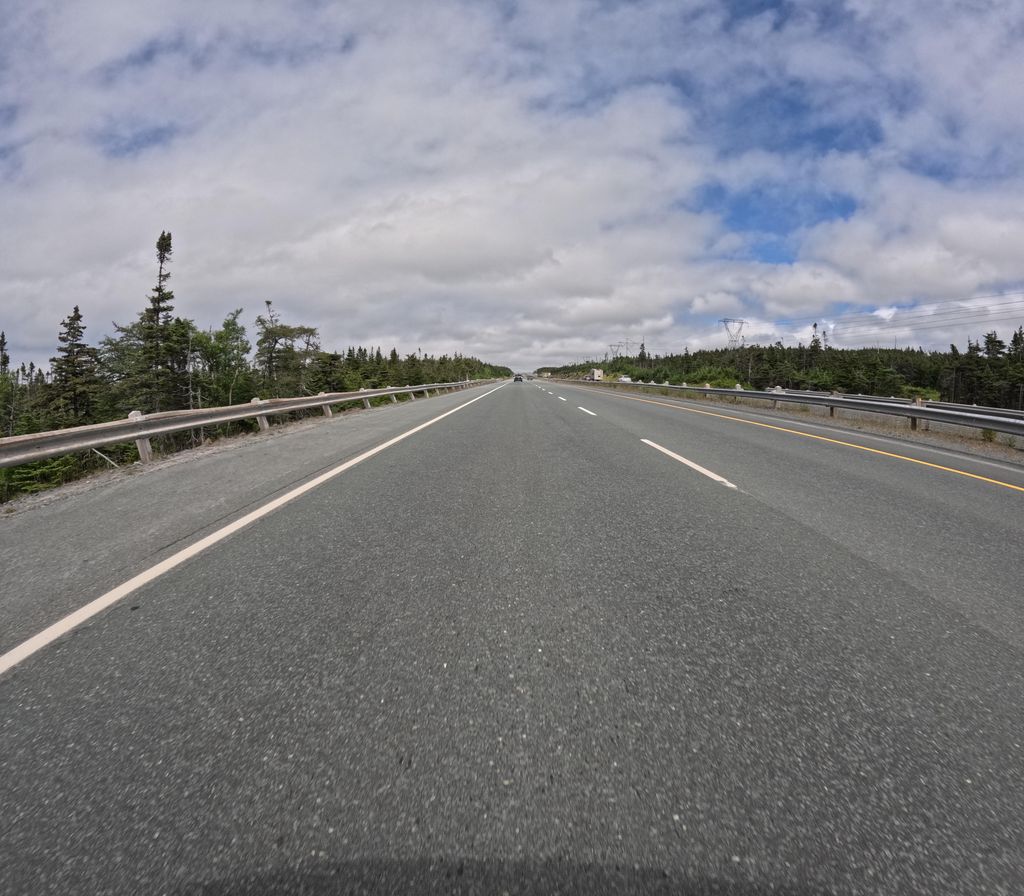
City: st_johns